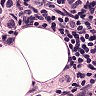
Metastatic tissue present: yes